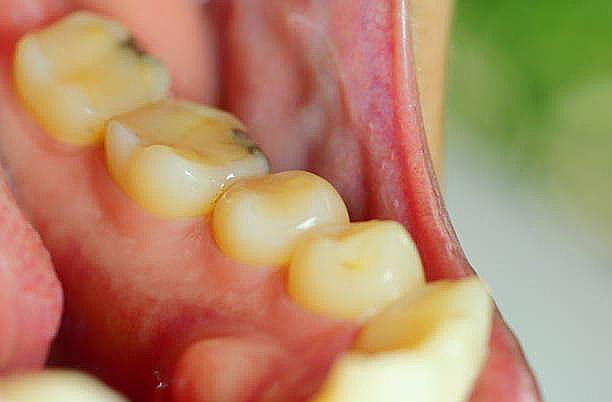
Condition: Calculus